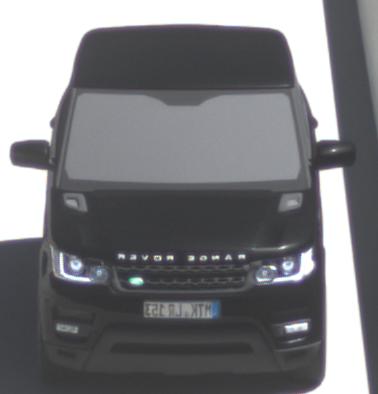
Make: Land Rover
Model: Range Rover Sport 5.0 V8 SC
Detailed model: Range Rover Sport (II)
Model produced from: 2013/09
Model produced until: 2015/07
Doors: 5
Color: black
Road condition: dry road
Daytime: midday
Contrast: high contrast